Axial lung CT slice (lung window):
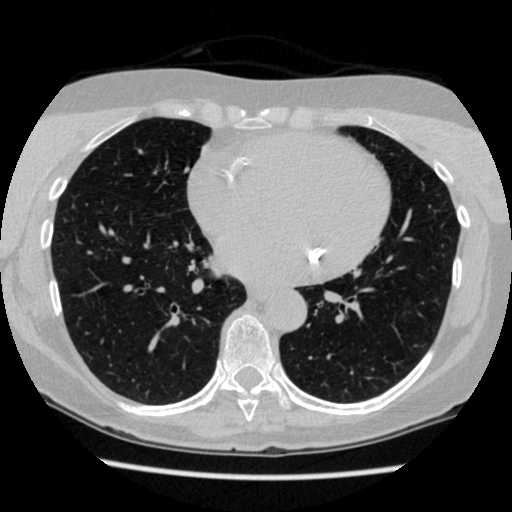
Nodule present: no